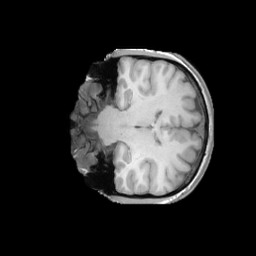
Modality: T1w
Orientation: coronal
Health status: ill
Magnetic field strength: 3 T